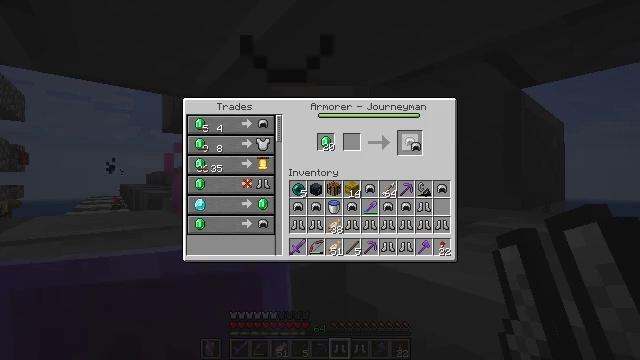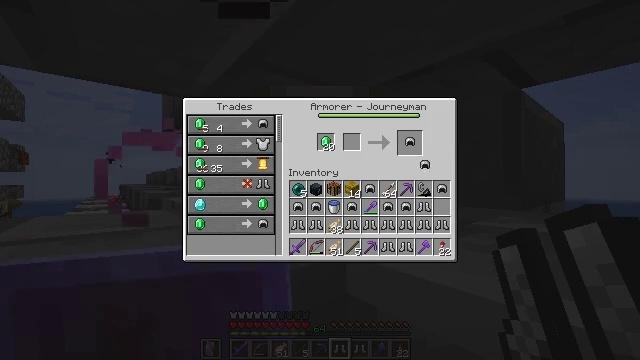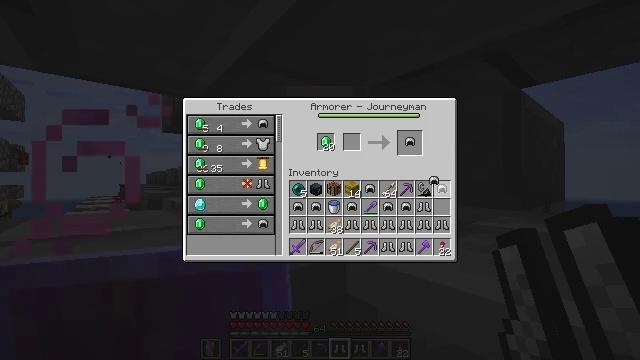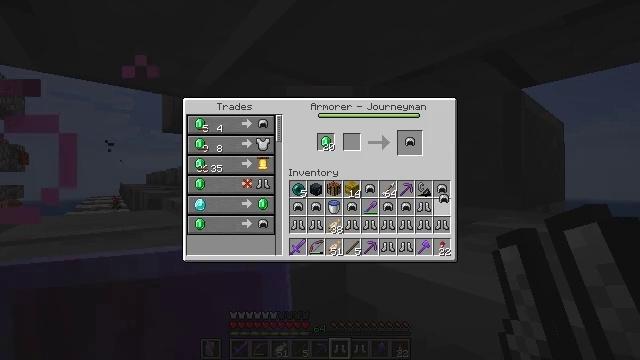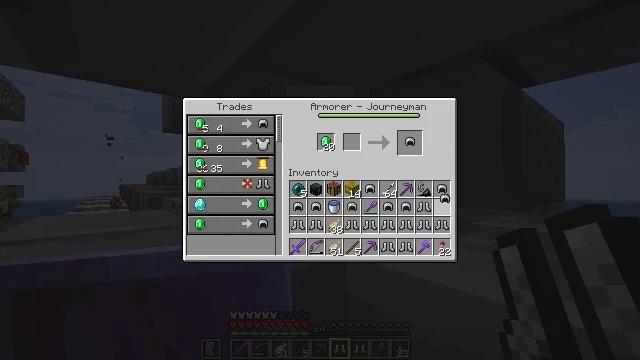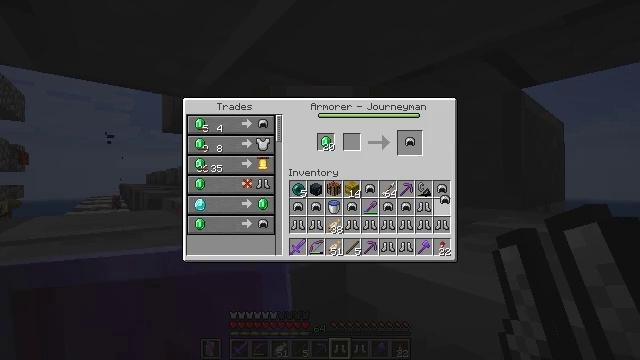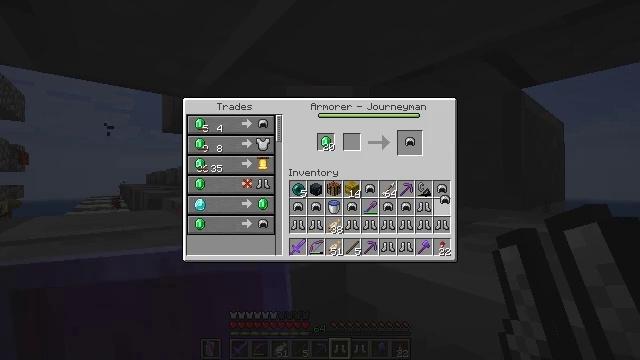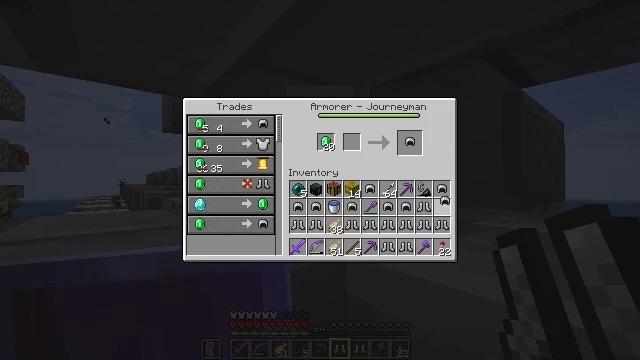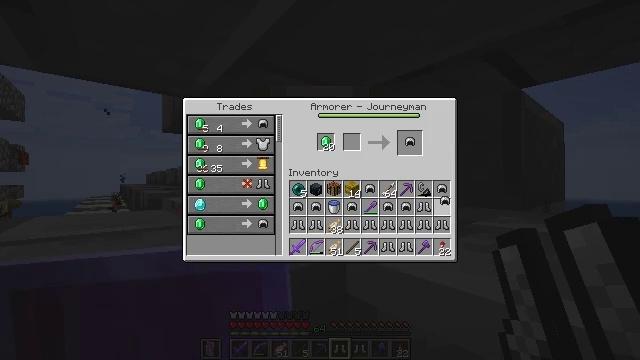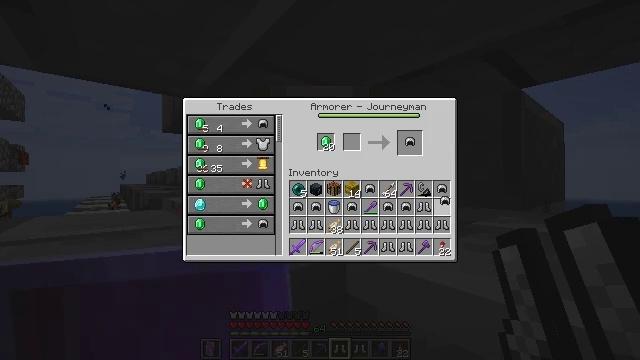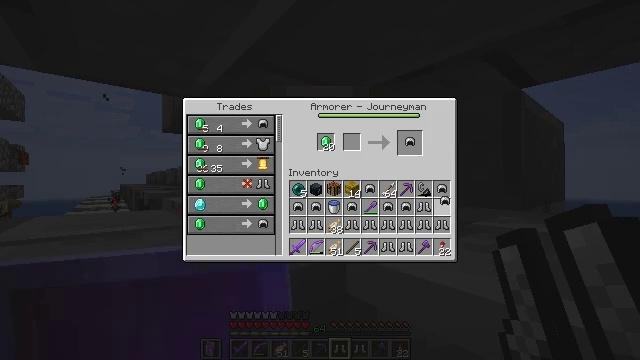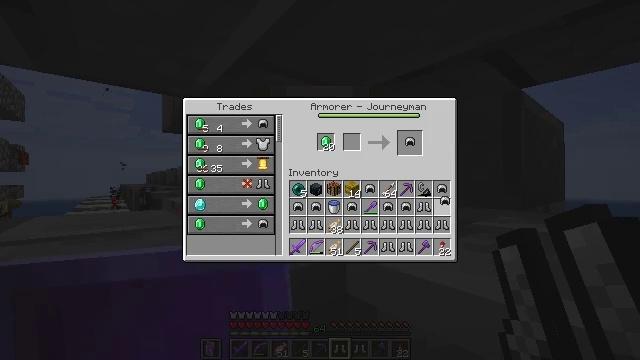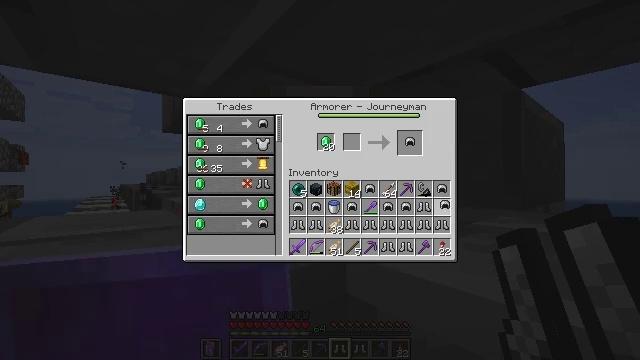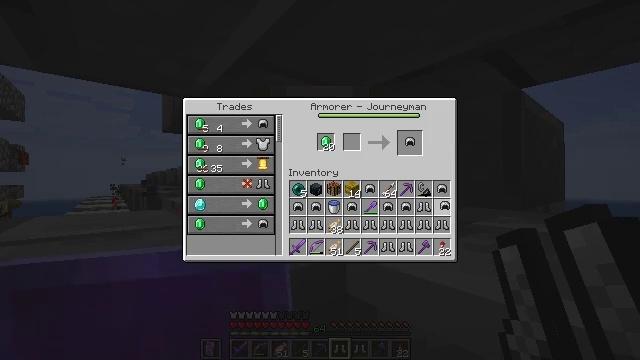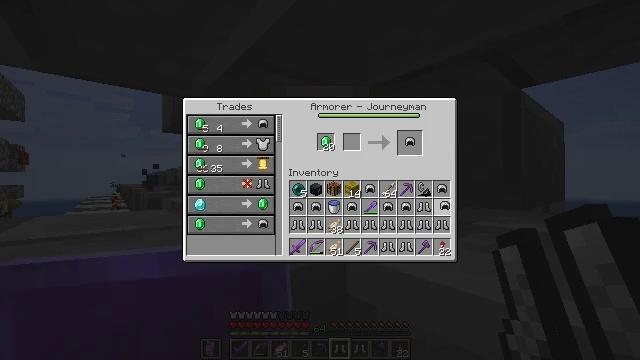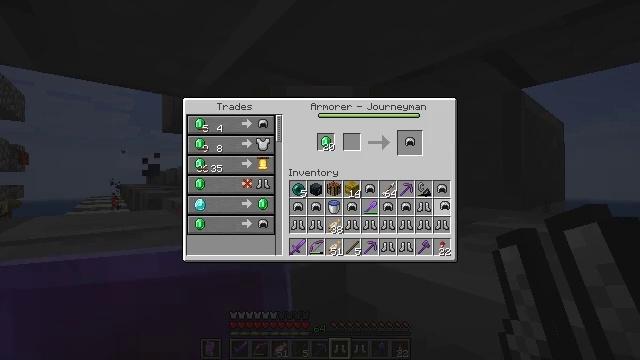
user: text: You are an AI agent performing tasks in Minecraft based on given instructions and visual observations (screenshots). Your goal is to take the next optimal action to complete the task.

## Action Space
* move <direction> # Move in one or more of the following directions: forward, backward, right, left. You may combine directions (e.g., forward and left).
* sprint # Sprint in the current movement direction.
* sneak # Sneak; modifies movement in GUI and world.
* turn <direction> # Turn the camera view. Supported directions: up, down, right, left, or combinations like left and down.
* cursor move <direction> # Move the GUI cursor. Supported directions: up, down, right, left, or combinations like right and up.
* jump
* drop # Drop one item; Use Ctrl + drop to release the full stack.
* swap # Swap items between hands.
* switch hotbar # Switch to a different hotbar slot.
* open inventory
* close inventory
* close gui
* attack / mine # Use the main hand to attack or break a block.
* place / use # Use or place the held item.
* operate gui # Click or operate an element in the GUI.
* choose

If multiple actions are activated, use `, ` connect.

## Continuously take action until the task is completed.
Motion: motion action
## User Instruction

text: Drop a pair of chainmail boots.
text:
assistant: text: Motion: turn right and down
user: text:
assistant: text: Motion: turn right and down
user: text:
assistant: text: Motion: turn right and down
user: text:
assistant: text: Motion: no_op
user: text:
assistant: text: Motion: no_op
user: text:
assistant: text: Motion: no_op
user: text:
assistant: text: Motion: no_op
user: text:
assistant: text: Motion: no_op
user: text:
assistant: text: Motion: no_op
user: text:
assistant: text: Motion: no_op
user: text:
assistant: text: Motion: no_op
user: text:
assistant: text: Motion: no_op
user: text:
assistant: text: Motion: no_op
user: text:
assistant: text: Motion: no_op
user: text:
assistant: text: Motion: attack / mine
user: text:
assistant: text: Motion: attack / mine
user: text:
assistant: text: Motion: no_op
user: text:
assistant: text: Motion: no_op
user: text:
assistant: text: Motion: no_op
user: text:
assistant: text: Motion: no_op
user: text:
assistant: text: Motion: no_op
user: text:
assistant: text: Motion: no_op
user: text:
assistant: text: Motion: no_op
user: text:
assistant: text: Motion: turn down
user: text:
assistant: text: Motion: no_op
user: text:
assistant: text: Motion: no_op
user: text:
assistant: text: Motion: no_op
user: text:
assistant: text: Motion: no_op
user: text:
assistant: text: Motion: no_op
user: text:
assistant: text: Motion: no_op